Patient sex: F
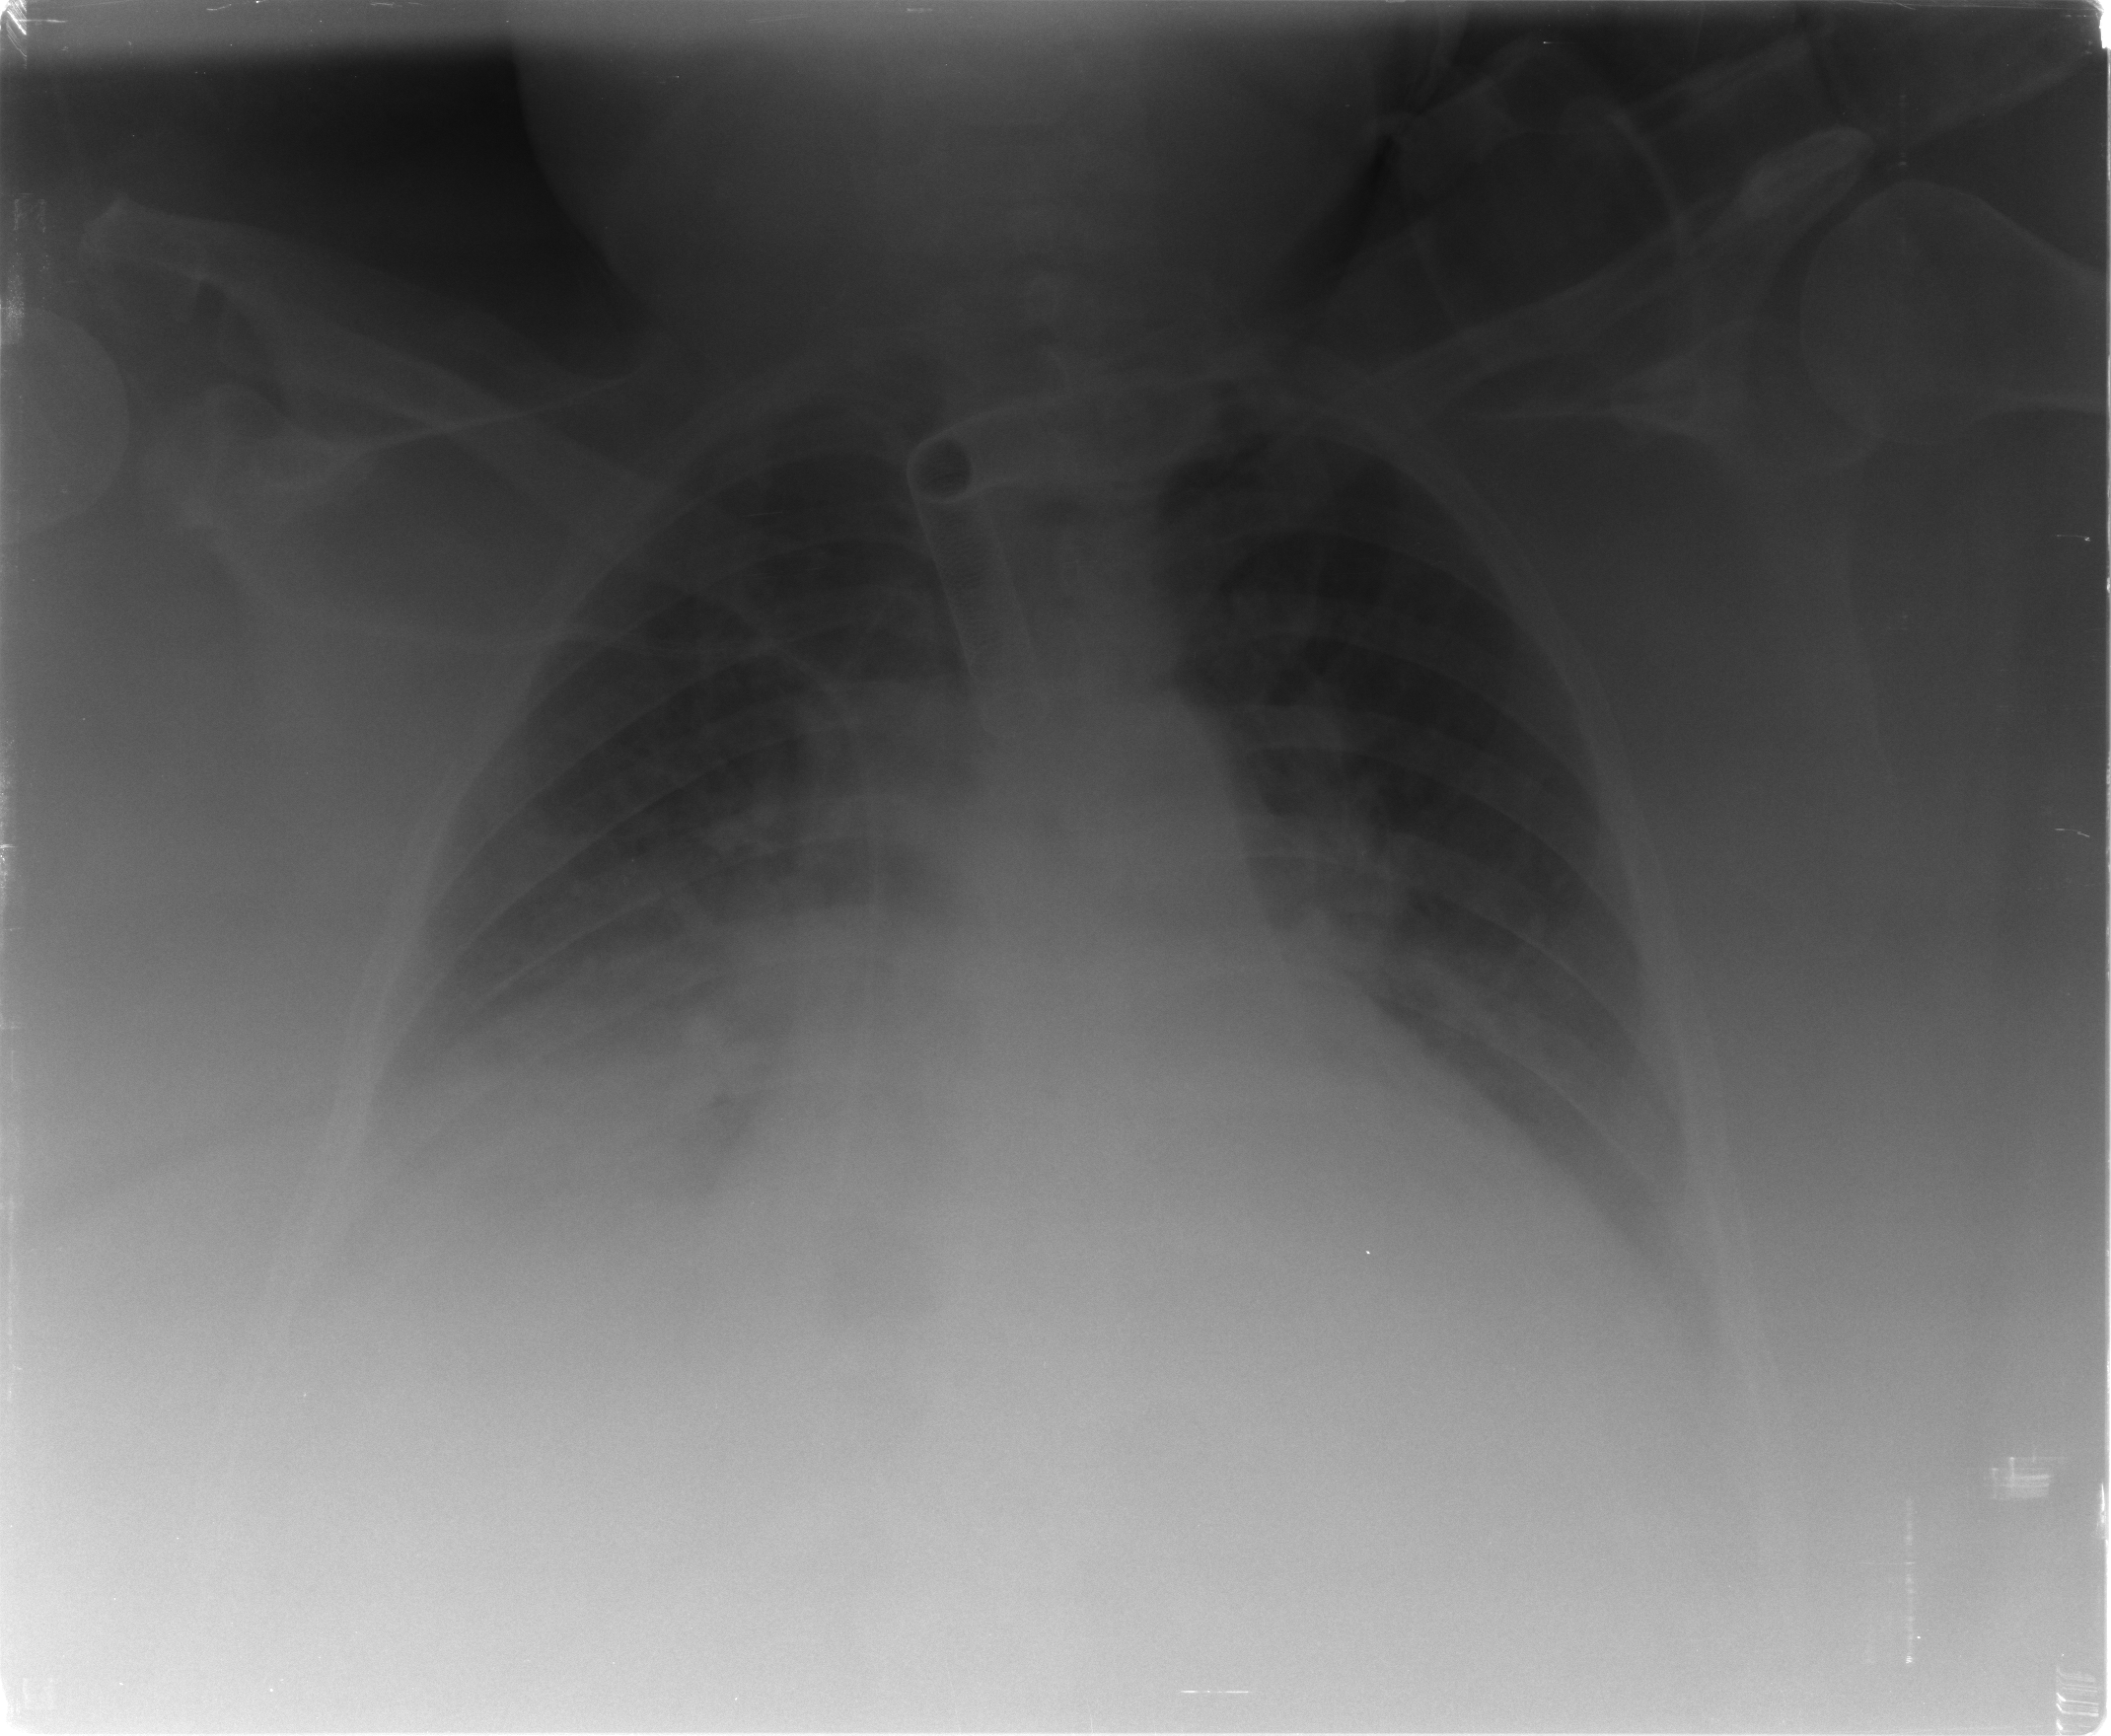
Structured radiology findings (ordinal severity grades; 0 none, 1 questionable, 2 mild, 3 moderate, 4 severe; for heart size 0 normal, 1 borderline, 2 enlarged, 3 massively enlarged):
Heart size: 2
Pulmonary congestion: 3
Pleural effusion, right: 3
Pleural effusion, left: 2
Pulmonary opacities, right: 2
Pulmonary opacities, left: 1
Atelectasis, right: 3
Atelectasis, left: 2